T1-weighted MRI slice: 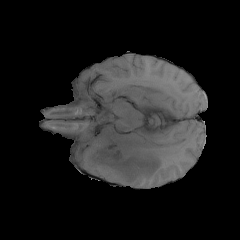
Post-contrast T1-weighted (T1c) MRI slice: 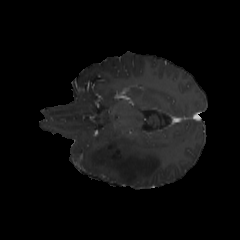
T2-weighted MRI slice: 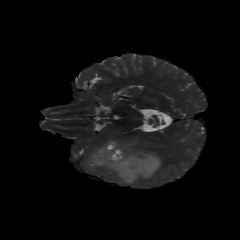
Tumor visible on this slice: yes